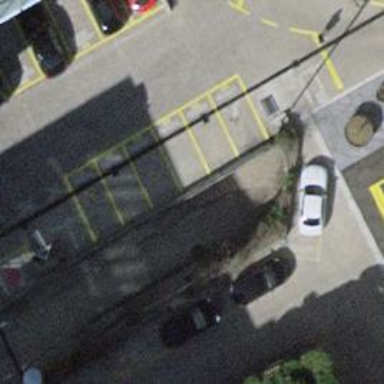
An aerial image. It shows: Parking entrance.